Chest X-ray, PA view. Patient: 46 years old, sex M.
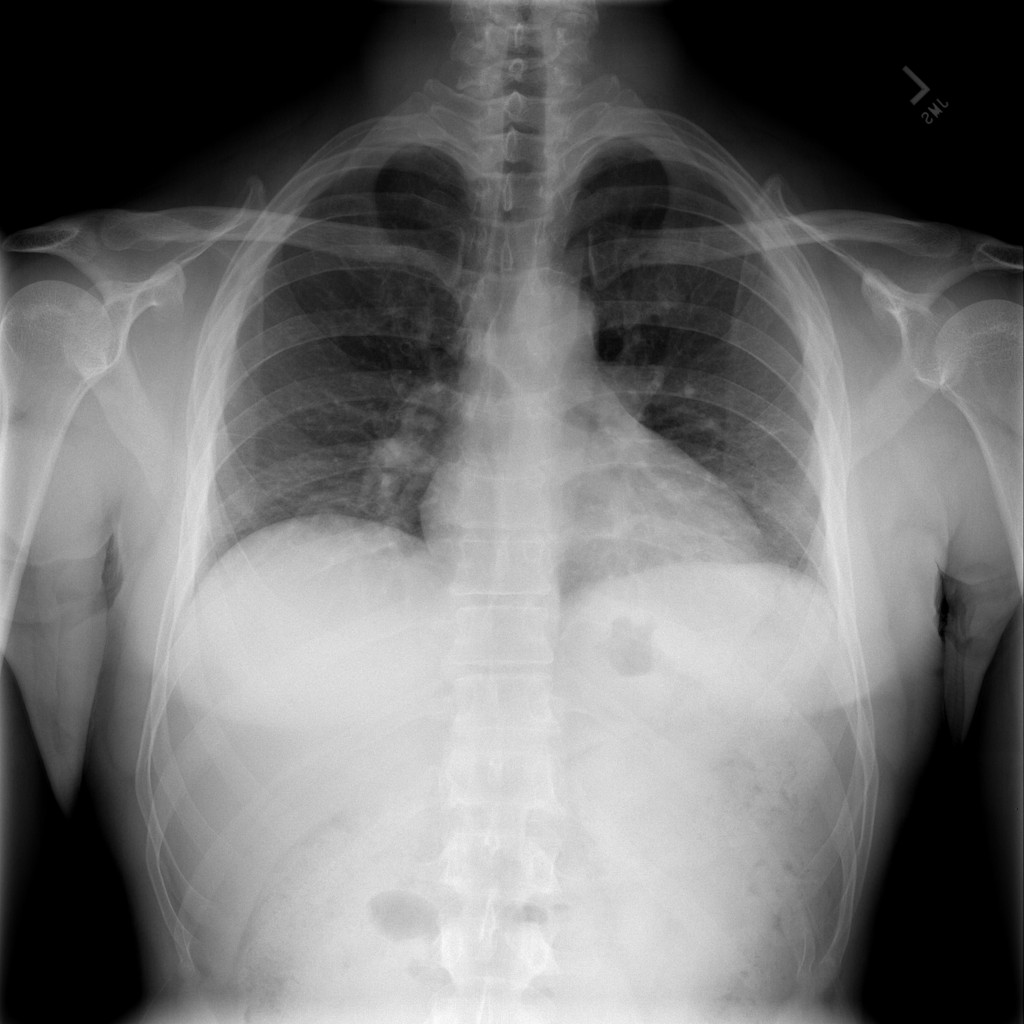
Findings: No Finding